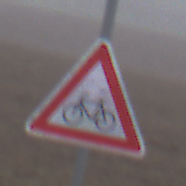
Verkehrszeichen: RadverkehrRechts
Umgebung: Outdoor, RoadRail
Tageszeit: MorningAfternoon
Wetter: Overcast
Licht: Natural
Jahreszeit: NotSpecified
Kontrast: LowContrast